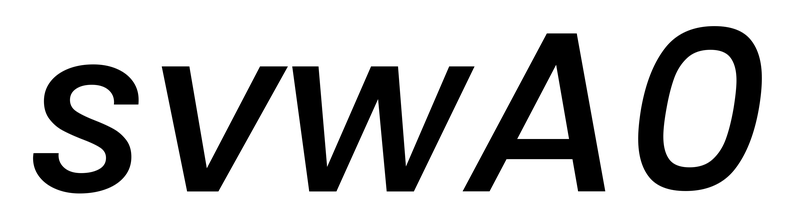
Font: Poppins-MediumItalic